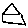
Label: house